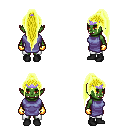
a pixel art fantasy rpg character, female body template, orc, green skin, chain tabard jacket, white pants, gold extra-long topknot hairstyle, purple tiara, gold gloves, black shoes, four views (front, back, left, right), 2x2 character sprite sheet, small pixel art, hard edges, no anti-aliasing